Field crop: maize
Growth stage: 2
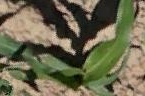
Species: maize